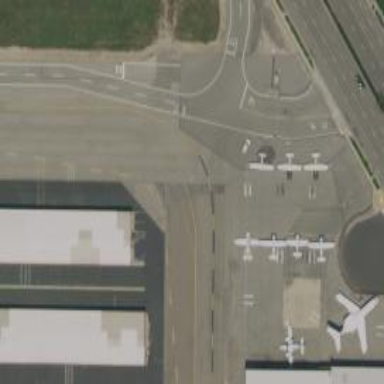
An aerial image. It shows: Image of taxiway at airport.